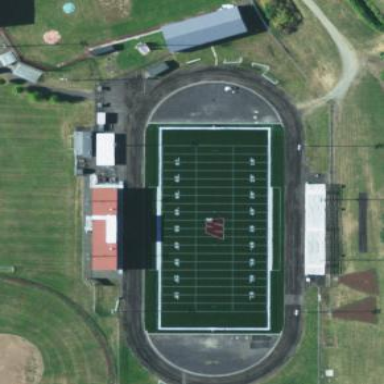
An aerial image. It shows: American football pitch with artificial turf surface for leisure land.